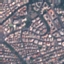
Land use / land cover class: Residential